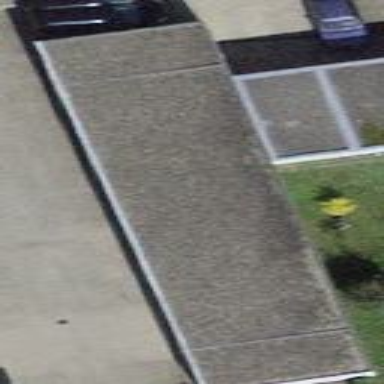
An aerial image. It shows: Group of garages.